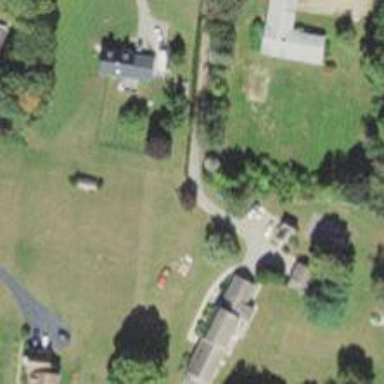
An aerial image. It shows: Residential driveway.